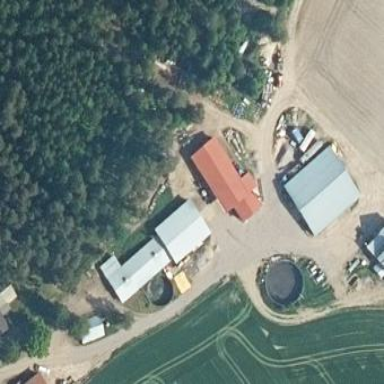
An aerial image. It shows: Farmyard area.